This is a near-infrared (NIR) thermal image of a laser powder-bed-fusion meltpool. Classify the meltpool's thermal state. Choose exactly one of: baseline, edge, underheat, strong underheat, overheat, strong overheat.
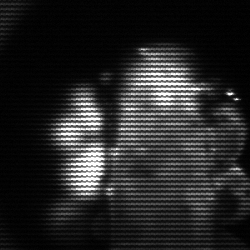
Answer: strong underheat